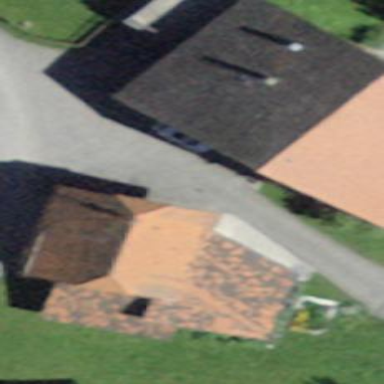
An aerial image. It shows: Simple house.